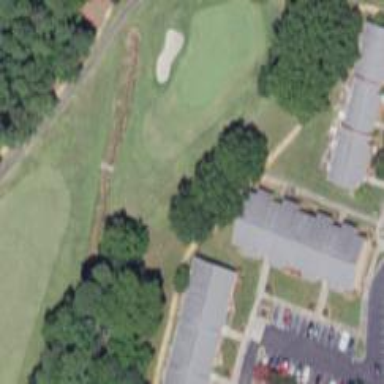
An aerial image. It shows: Grassy area designated as golf fairway.